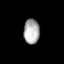
Tissue: lung
Cell type: Epithelial cells
Senescence score: 0.1797
Nuclear area (px): 385
Mean DAPI intensity: 173.122